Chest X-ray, PA view. Patient: 41 years old, sex F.
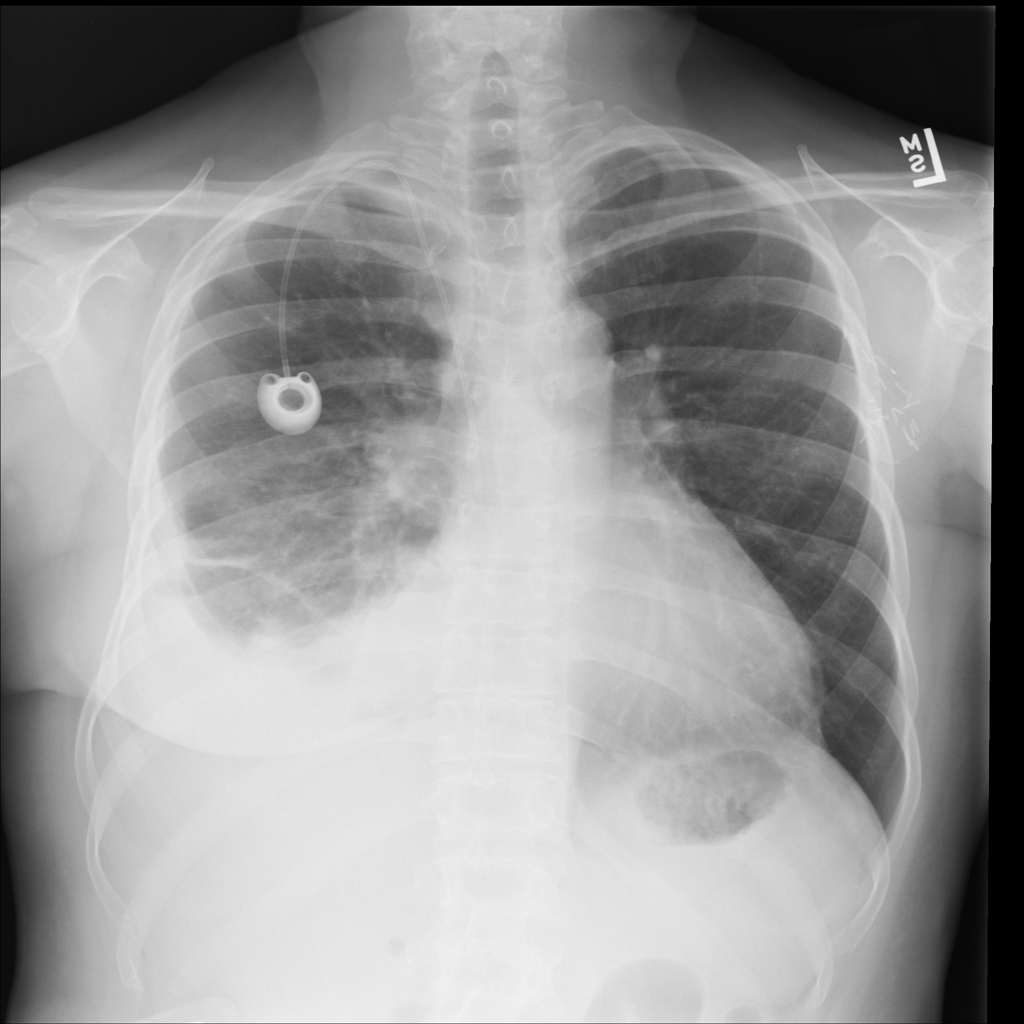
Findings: Effusion, Infiltration